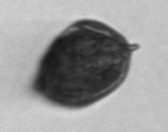
Label: Prorocentrum_micans